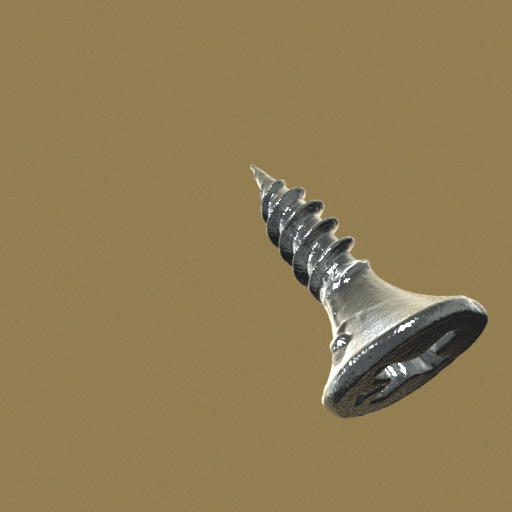
Label: screw